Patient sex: F
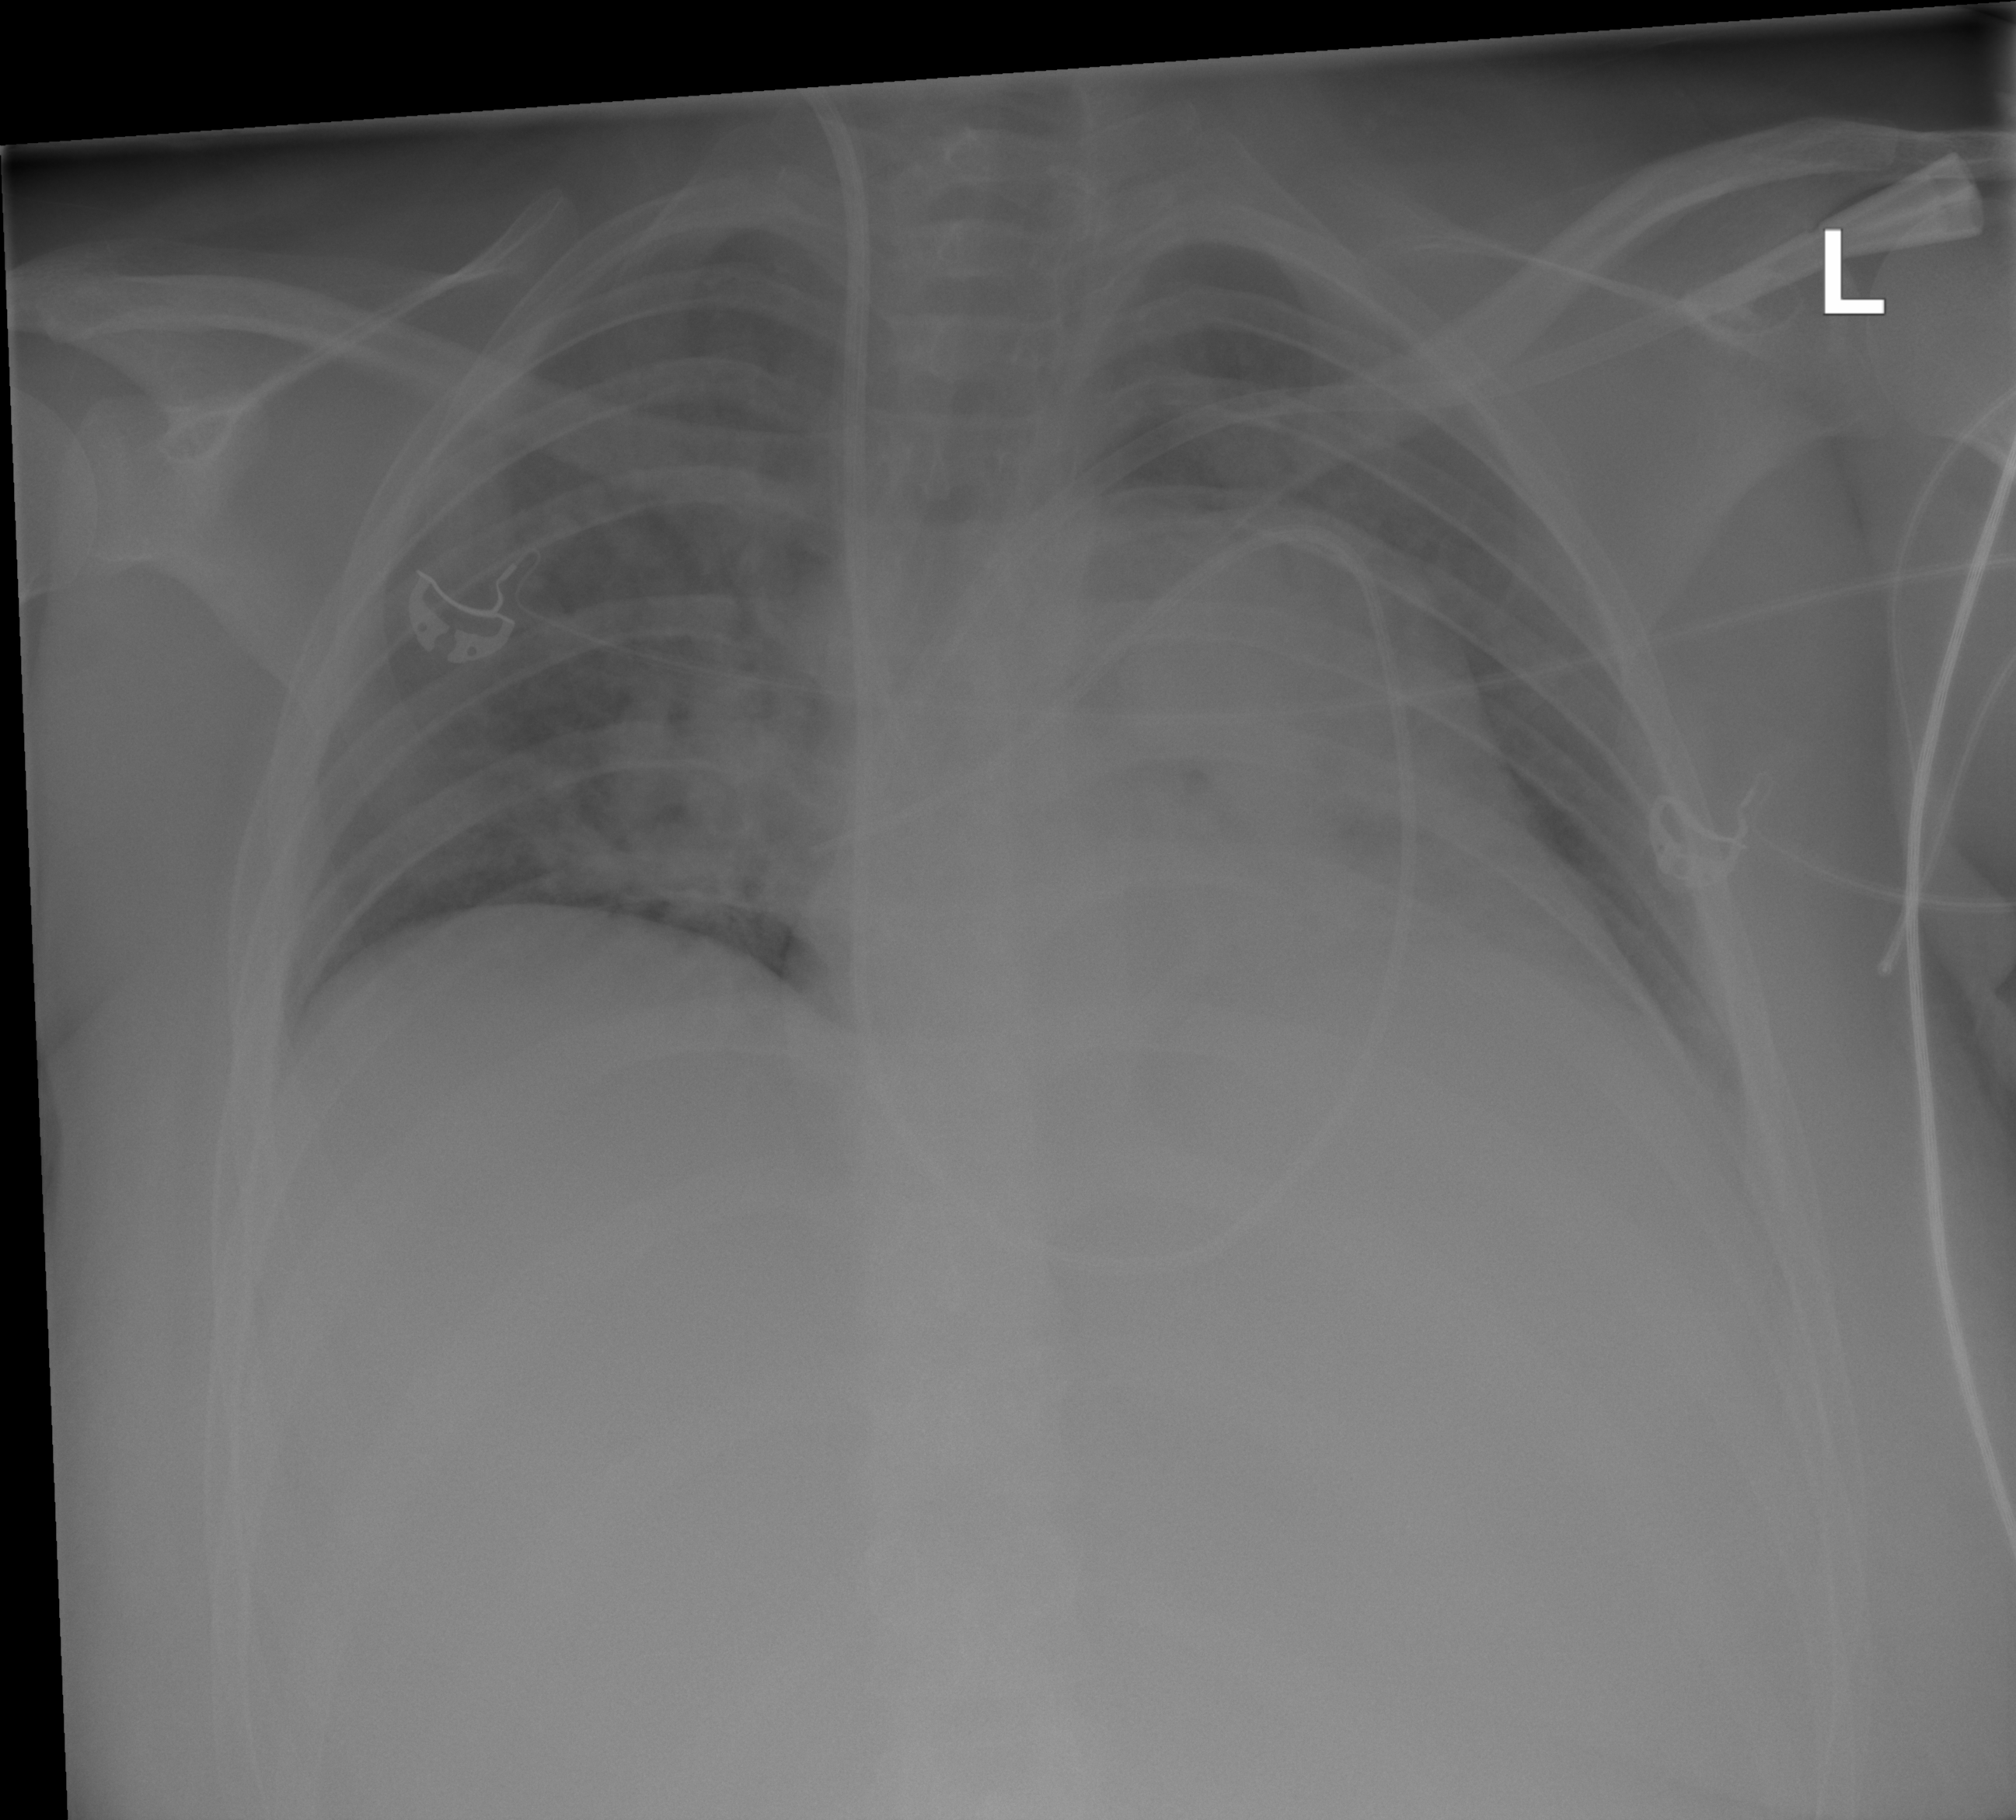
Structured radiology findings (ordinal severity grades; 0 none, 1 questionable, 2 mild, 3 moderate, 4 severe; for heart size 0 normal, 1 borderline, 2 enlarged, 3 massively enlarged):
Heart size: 2
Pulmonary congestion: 2
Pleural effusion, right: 0
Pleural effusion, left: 1
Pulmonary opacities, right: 1
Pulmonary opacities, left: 1
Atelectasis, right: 0
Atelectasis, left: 0